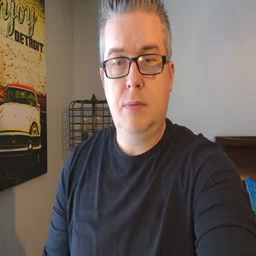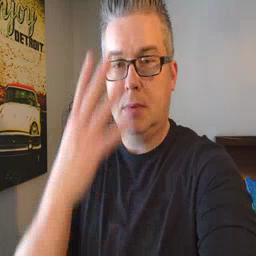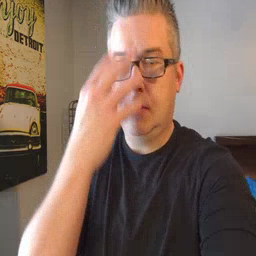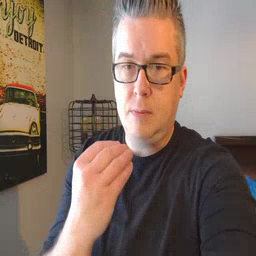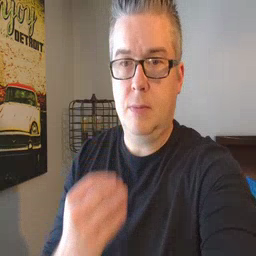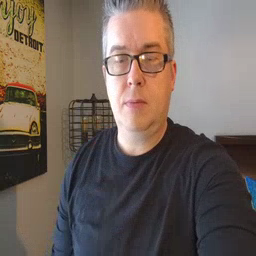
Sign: sleep